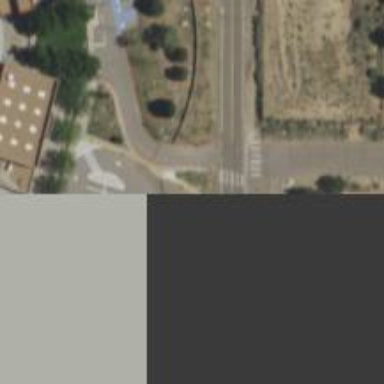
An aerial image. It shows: Marked crossing on the road.